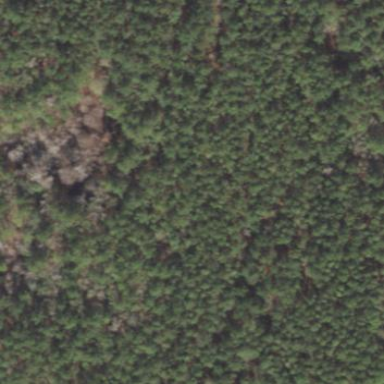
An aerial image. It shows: Forest area predominantly covered with needle-leaved trees.